Interaction volume radius: 5 \u00c5
Interaction volume height: 20 \u00c5
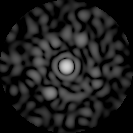
Disorder parameter: 0.8608